Question: I am new to DRUPAL switching from codeigniter. I have a project on drupal you can check the link here <URL>.
how to do this integration. I have an html which is using bootstrap. (i think that will create problem to existing website).

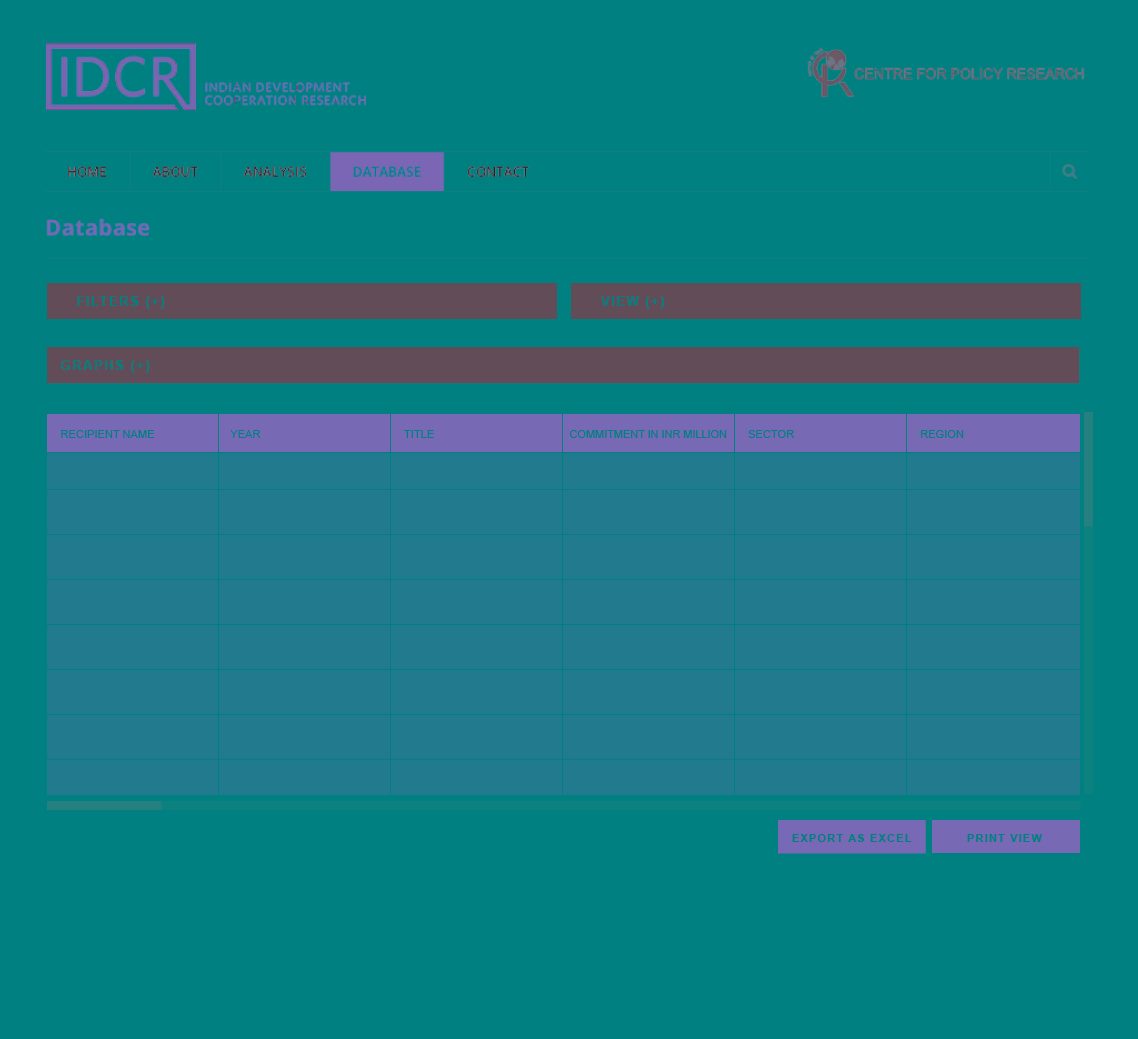
Answer: Good morning,
As far as I know, displaying a Google Chart is quite easy. You just have to add some Javascript code.
I suggest writing your own module. In this module I would create a block. First of all, you need to perform the database queries needed to gather the info you want to display. Second, you should use drupal_add_js() to invoke a function stored in a different JS file. You need to pass the chart info in the settings array.
Hope it helps.